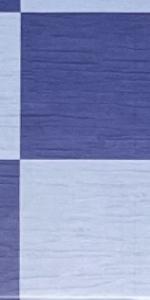
Label: Empty